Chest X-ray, PA view. Patient: 54 years old, sex M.
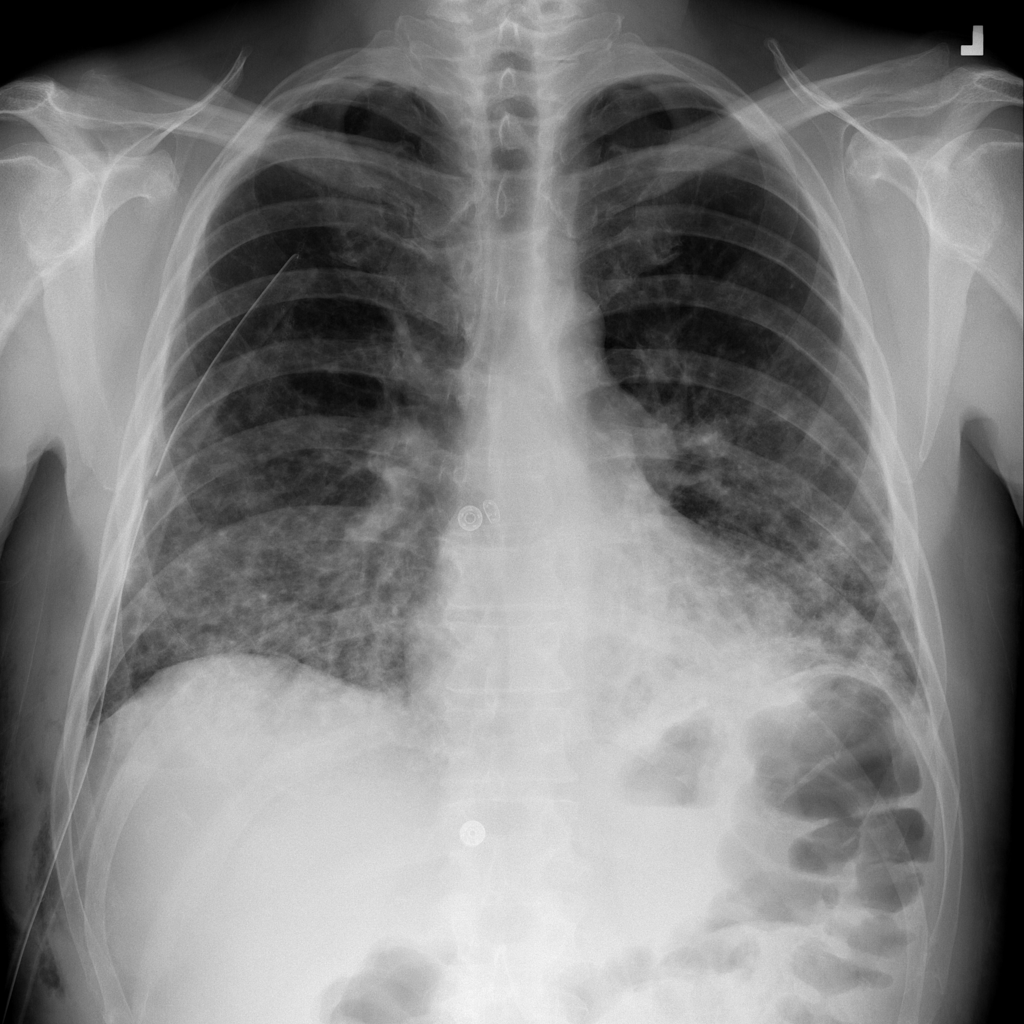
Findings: No Finding